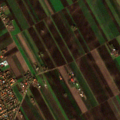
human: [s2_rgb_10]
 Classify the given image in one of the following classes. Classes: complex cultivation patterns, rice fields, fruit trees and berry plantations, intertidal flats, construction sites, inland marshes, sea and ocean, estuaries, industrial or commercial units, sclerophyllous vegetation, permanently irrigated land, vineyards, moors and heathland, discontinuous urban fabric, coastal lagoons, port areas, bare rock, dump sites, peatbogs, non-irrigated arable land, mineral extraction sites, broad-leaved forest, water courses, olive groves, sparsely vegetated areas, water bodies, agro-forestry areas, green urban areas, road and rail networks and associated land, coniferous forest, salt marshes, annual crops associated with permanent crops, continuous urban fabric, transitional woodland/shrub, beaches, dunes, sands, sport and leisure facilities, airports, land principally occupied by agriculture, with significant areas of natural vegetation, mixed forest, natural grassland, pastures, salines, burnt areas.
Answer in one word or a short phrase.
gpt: discontinuous urban fabric, non-irrigated arable land